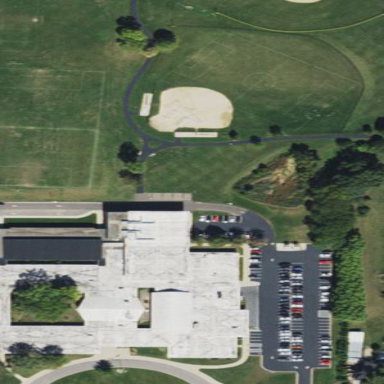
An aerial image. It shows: School used for education purposes.